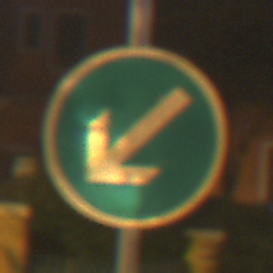
Verkehrszeichen: VorgeschriebeneVorbeifahrtLinks
Umgebung: Outdoor, Urban
Tageszeit: Night
Wetter: Clear
Licht: Artificial
Jahreszeit: NotSpecified
Kontrast: HighContrast